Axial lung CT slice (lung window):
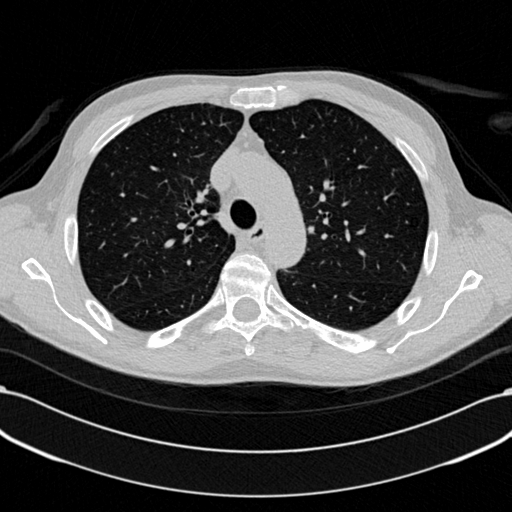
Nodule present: no